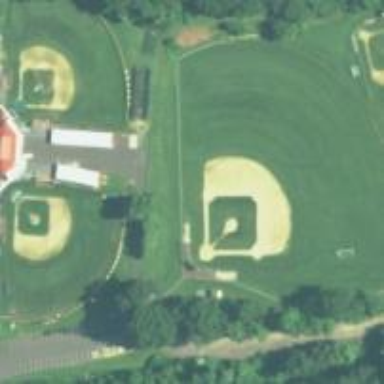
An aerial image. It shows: Baseball pitch for leisure land activities.